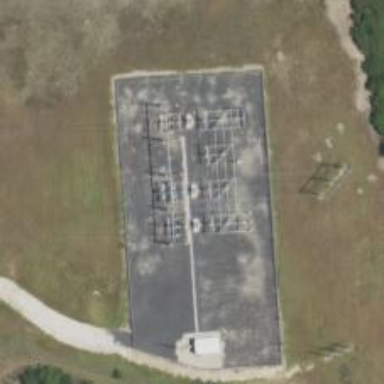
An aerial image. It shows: Switch used for power control.